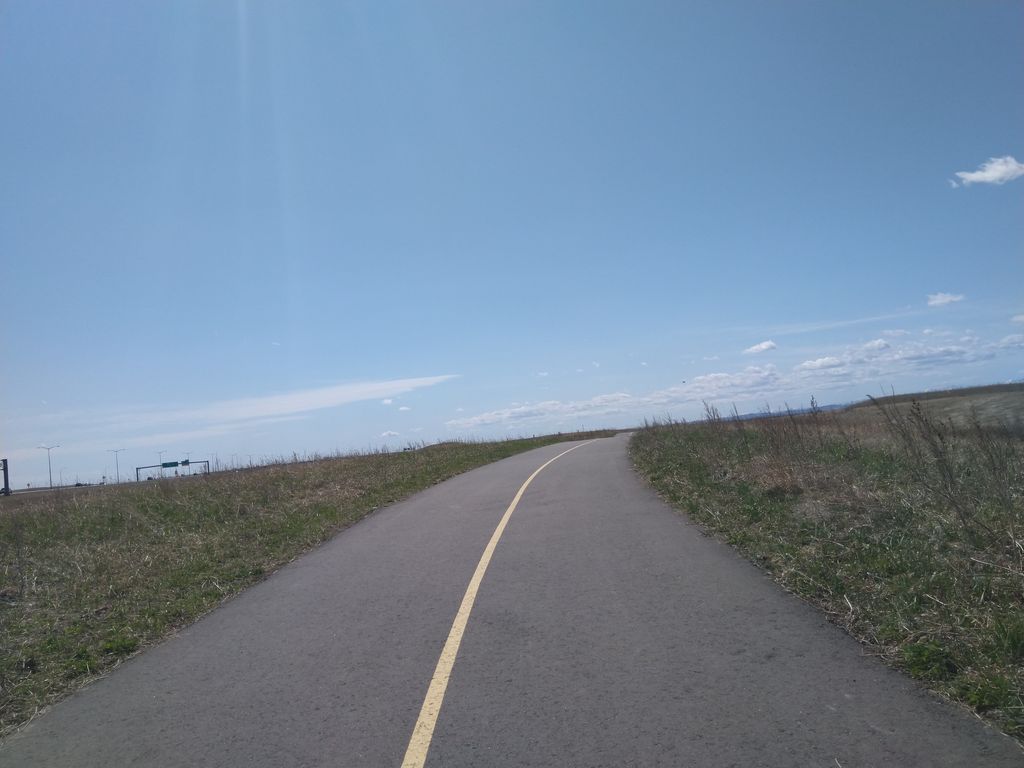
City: calgary